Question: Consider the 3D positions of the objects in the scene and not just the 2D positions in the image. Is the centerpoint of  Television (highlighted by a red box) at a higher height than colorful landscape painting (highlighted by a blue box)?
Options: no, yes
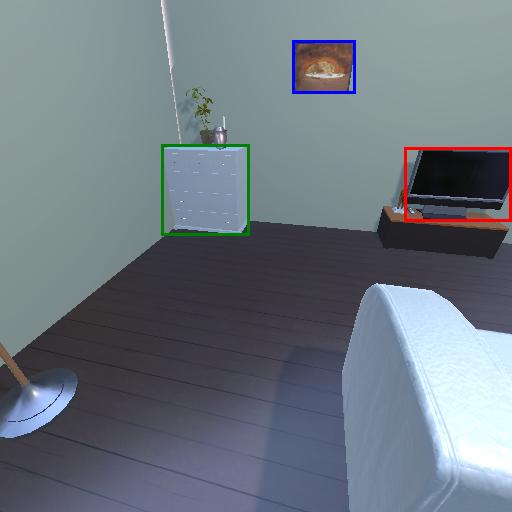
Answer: no